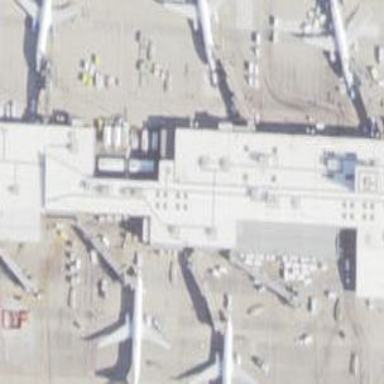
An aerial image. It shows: Airport gate.